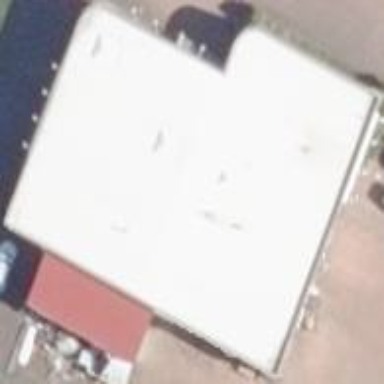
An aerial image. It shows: Retail building housing car repair shop.